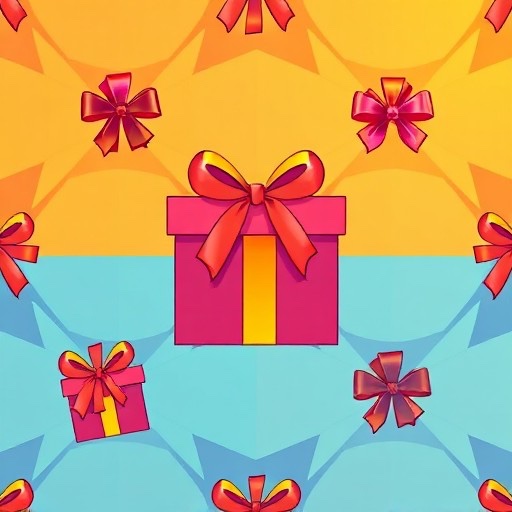
Category: Birthday